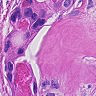
Metastatic tissue present: yes